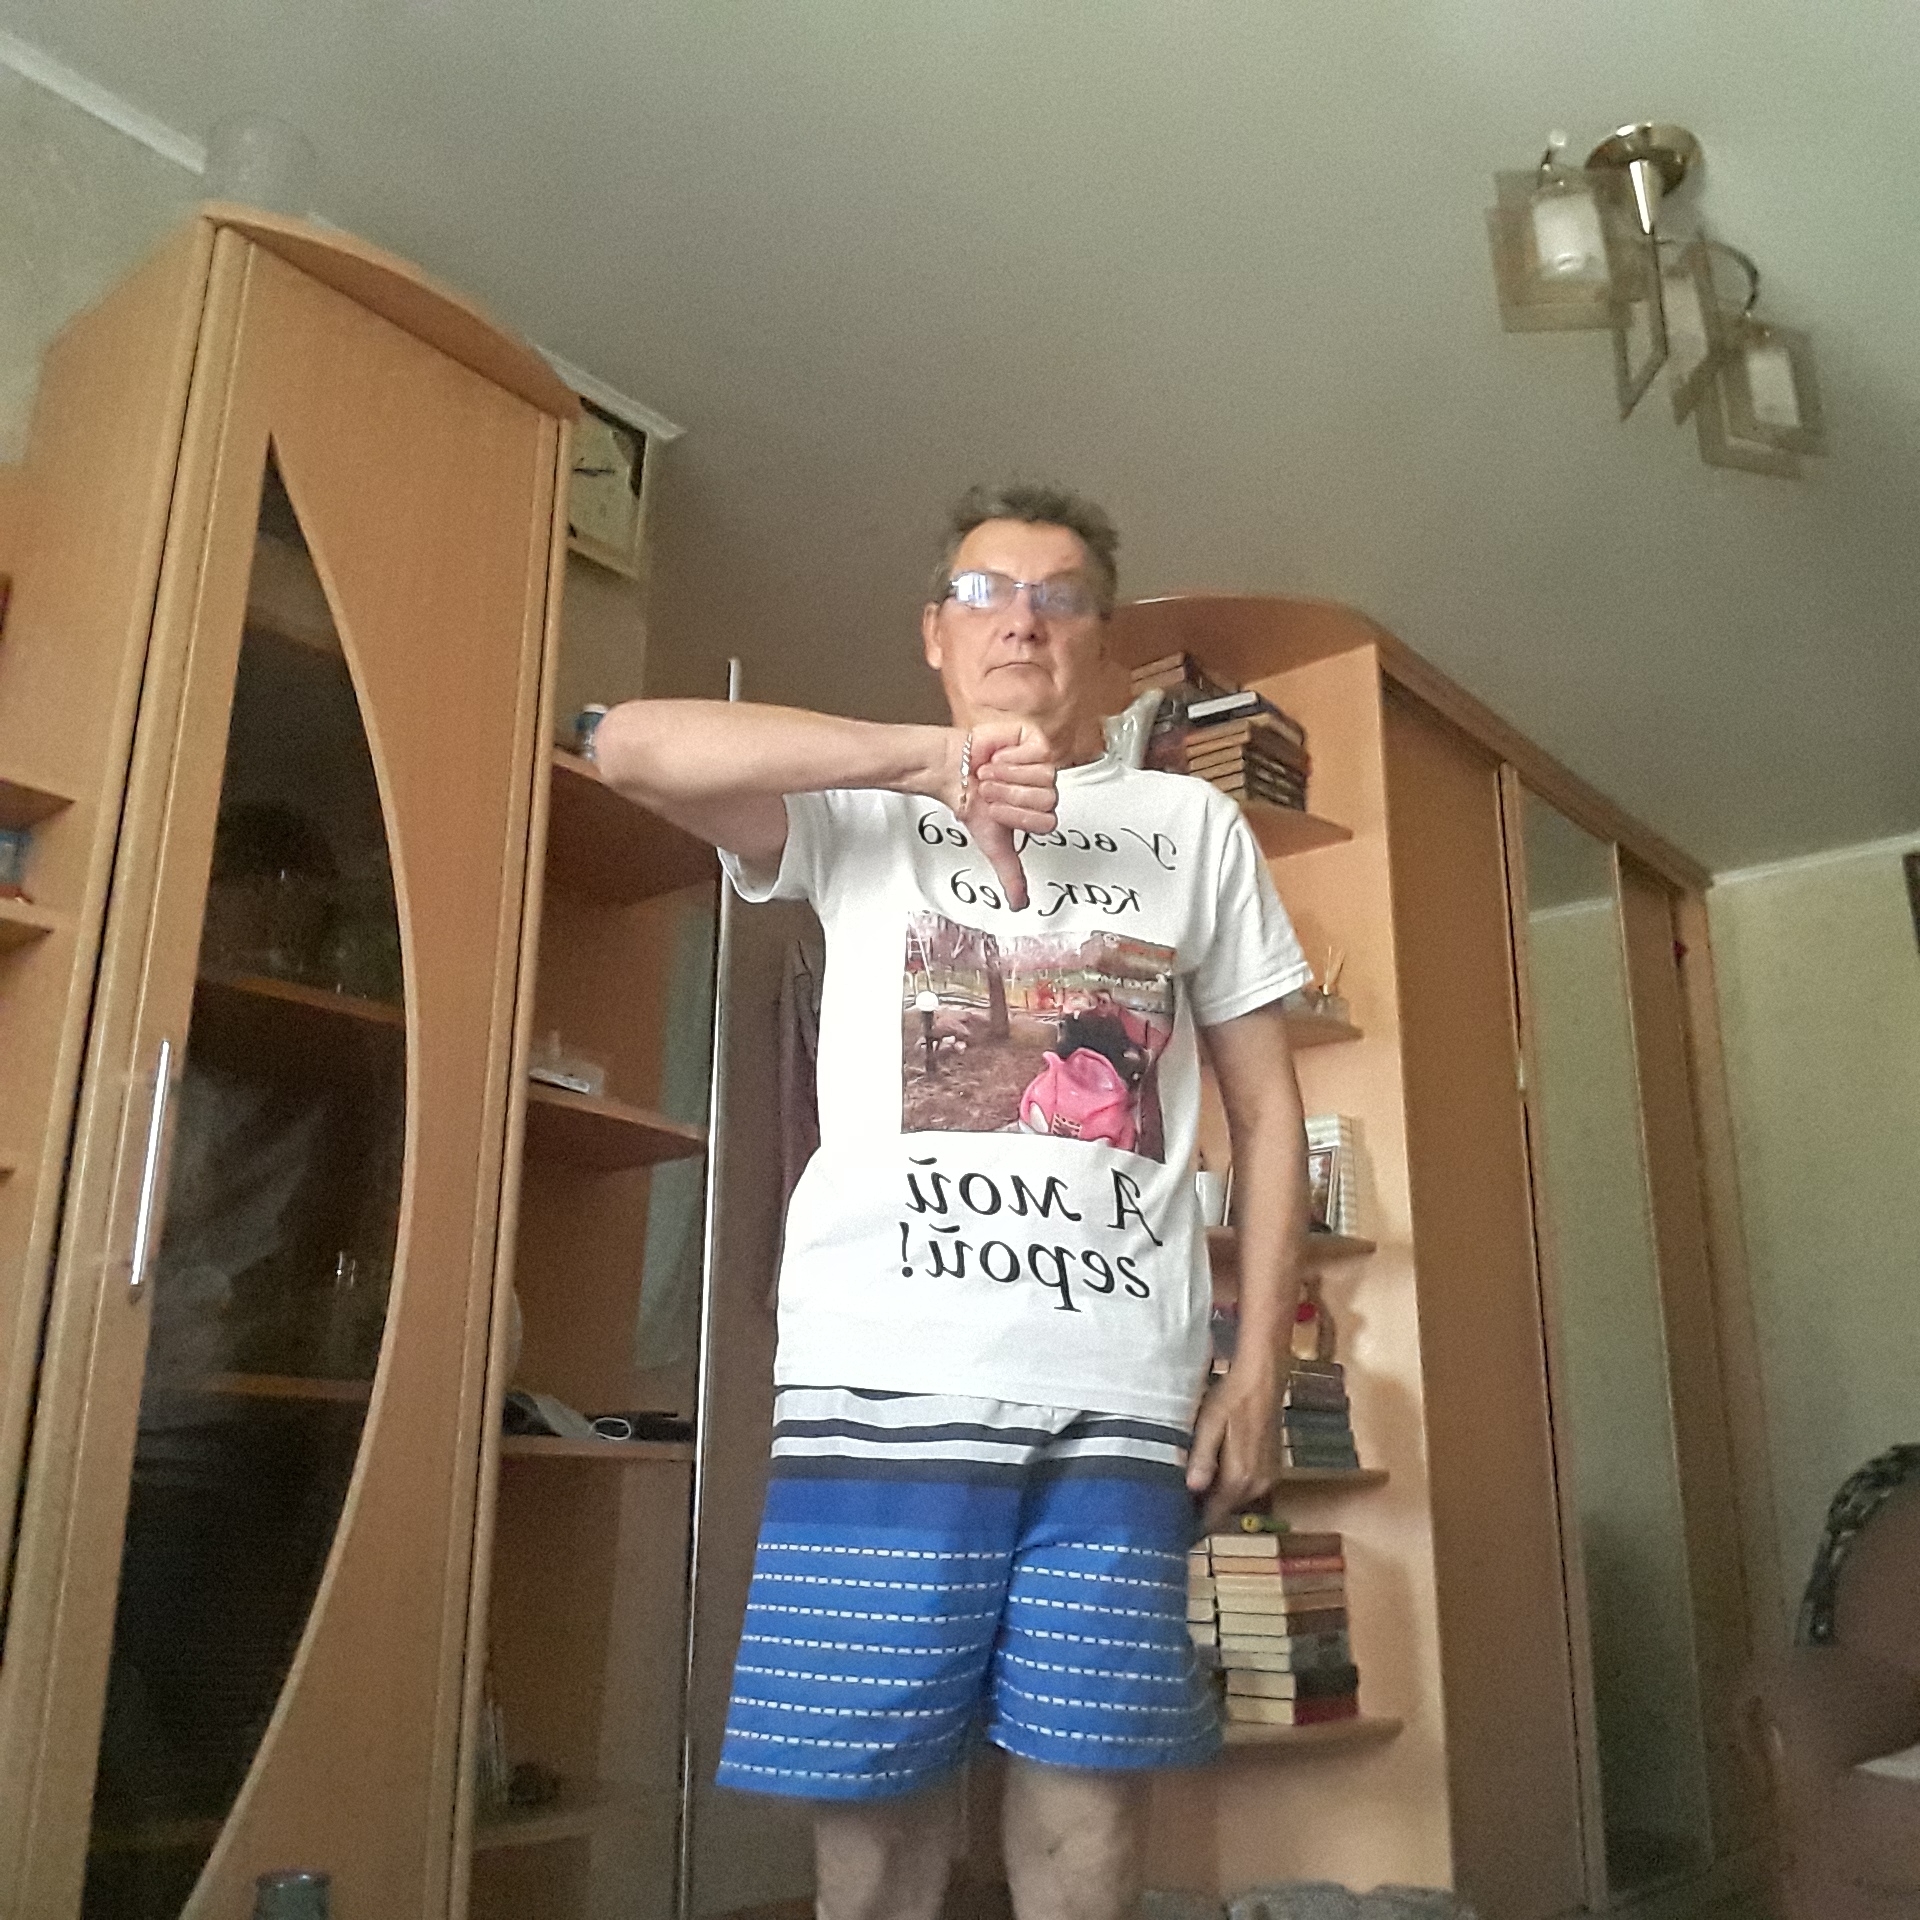
Label: noise